Question: I have some 3D data e.g. 'd=[x, y, z, f]'
where 'z' is a column of numbers in Z, used as color information.
'f' is a flag which is
1. 0 if x and y have some specific values (ugly^^)
2. 1 if x and y are ok
So for the good data 'd[ d[:,3] == 1 ]' I want to generate a profile
'''
plt.imshow(resampled.T, extent=extent, vmin=MIN, vmax=MAX, origin='lower')
'''
and for the ugly data 'd[ d[:,3] == 0 ]' I want to just use a specific color, e.g.
Is there a way to realize that?
: Combining the comments of @eumiro and @Rutger Kassies, I have now the following result

Which is satisfying I think.
For the sake of completeness (or maybe there are some optimization I'm not aware of^^), here is the code and the <URL>:
'''
import numpy as np
from matplotlib.mlab import griddata
import matplotlib
import matplotlib.pyplot as plt
def plotprofile(x, y, z0, name='dummy', save=1):
#plt.figure()
N = 50j
z = z0[:,0]
extent = (min(x), max(x), min(y), max(y))
xs,ys = np.mgrid[extent[0]:extent[1]:N, extent[2]:extent[3]:N]
resampled = griddata(x, y, z, xs, ys)
cmap = plt.get_cmap()
cmap.set_bad(color = 'k', alpha = 1.)
#plt.imshow(resampled.T, cmap='Greys', extent=extent, origin='lower', interpolation='spline36')
plt.imshow(resampled.T, cmap=cmap, extent=extent, origin='lower', vmin=min(z), vmax=-min(z),interpolation='spline36')
cbar=plt.colorbar()
s=20
plt.ylabel(r"$y$", size=s)
plt.xlabel(r"$x", size=s)
plt.xlim([x.min(),x.max()])
plt.ylim([y.min(),y.max()])
if save:
for end in ["pdf", "png", "eps"]:
print "save %s.%s"%(name,end)
plt.savefig("%s.%s"%(name,end))
else:
plt.show()
plt.clf()
if __name__ == '__main__':
filename = 'data.txt'
data = np.loadtxt(filename)
x = data[:,0]
y = data[:,1]
z = data[:,3:]
plotprofile(x, y, z, 'dummy', 0)
'''
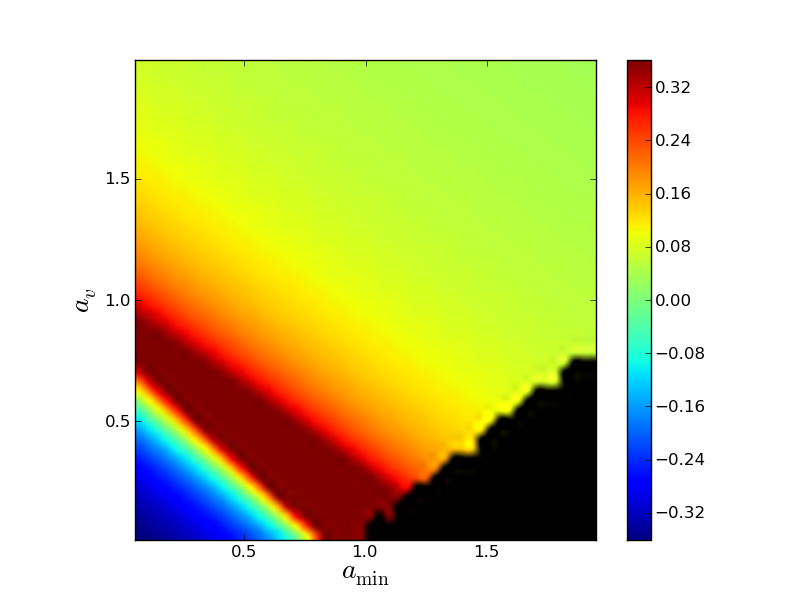
Answer: Can't you create just a normal colourmap in z by using f to mask z?
'''
dd = d[:, :3]
dd[:,2] = dd[:,2] * d[:,3]
'''
Then convert to an image like this:
'''
M = dd.max(0)
m = dd.min(0)
x = np.arange(m[0], M[0] + 1)
y = np.arange(m[1], M[1] + 1)
[X, Y] = np.meshgrid(x, y)
Z = np.zeros_like(X)
for num in range(0,size(dd, 0)):
Z[dd[num, 0], dd[num, 1]] = dd[num, 2]
'''
Now you should be able to plot 'Z' like a normal image or as a surface against '[X, Y]'